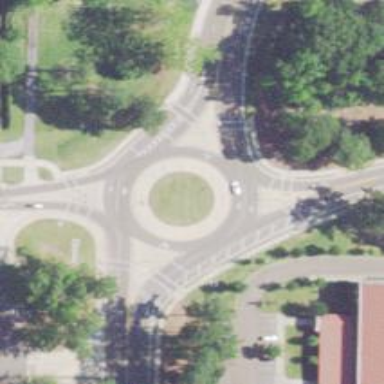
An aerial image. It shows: Roundabout at tertiary road junction.